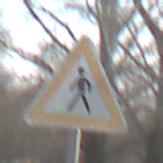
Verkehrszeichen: FussgaengerRechts
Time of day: MorningAfternoon
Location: Outdoor (Nature)
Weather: PartlyCloudy
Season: NotSpecified
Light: Natural